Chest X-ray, AP view. Patient: 67 years old, sex M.
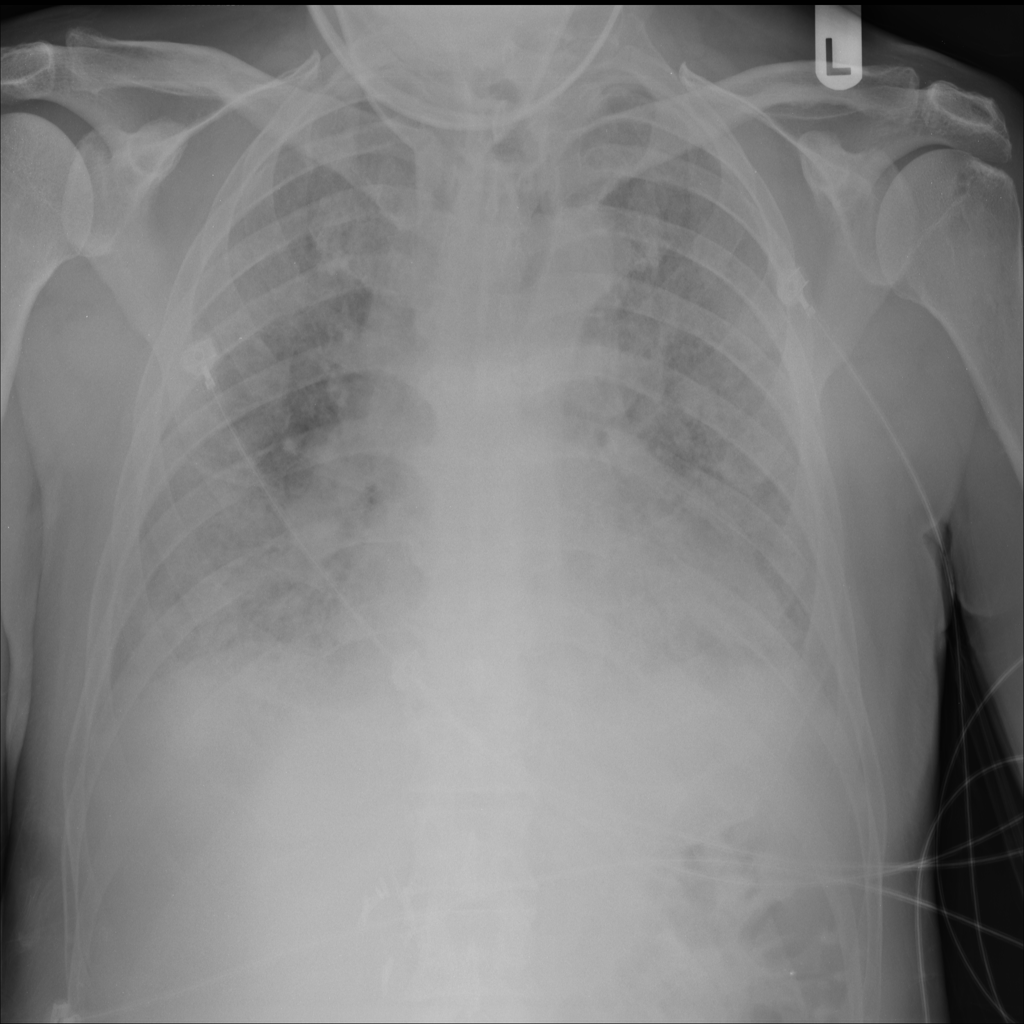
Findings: Infiltration, Pneumonia